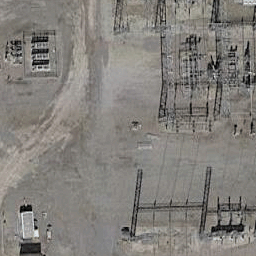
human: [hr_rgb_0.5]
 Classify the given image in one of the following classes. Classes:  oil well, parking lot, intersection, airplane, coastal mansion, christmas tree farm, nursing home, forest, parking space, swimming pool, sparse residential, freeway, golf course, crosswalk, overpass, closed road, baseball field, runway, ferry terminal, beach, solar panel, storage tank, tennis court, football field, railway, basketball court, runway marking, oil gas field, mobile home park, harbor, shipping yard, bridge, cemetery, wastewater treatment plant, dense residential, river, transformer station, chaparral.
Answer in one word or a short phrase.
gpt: transformer station